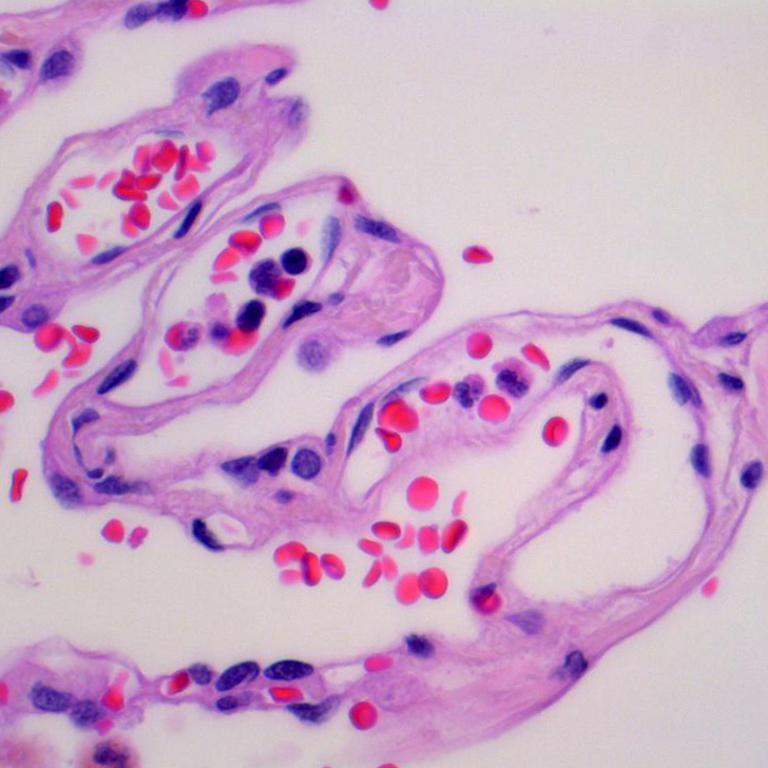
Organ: lung
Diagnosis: benign